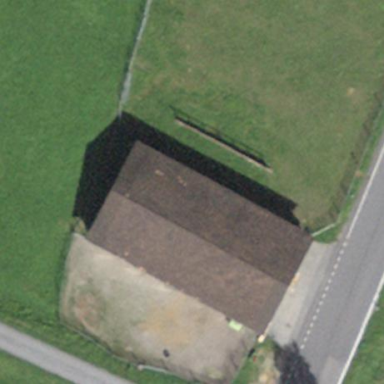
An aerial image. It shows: Farmyard area.